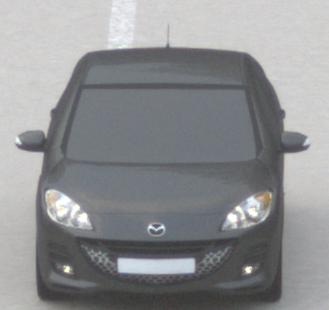
Make: Mazda
Model: 3 1.6
Detailed model: 3 (BL)
Model produced from: 2009/05
Model produced until: 2010/12
Doors: 5
Color: gray
Road condition: dry road
Daytime: sunrise or sunset
Contrast: low contrast